Question: I have a problem with:
'''
BackColor = Color.Transparent;
'''
It's not working correctly. I have a form with a blue background, and a picturebox with a picture loaded in it. It's not actually taking what's in the picture, but rather - the form's background color. Please tell me there's a simple way to go around this?
What you see in the following screenshot is a custom usercontrol with it's backColor set to transparent, on top of a picture, in a form with a blue background.
I need the usercontrol to display what's UNDER it, as real transparency, it should be showing the gradient and part of the image.

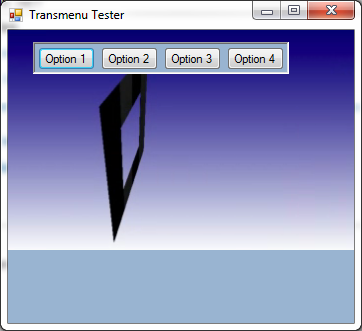
Answer: Try setting the picture box to be the parent of the custom user control.
'''
myControl.Parent = this.myPictureBox;
'''